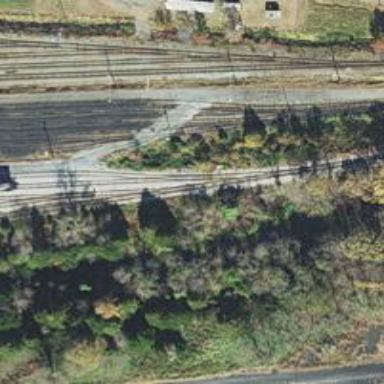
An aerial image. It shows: Railway yard in service.